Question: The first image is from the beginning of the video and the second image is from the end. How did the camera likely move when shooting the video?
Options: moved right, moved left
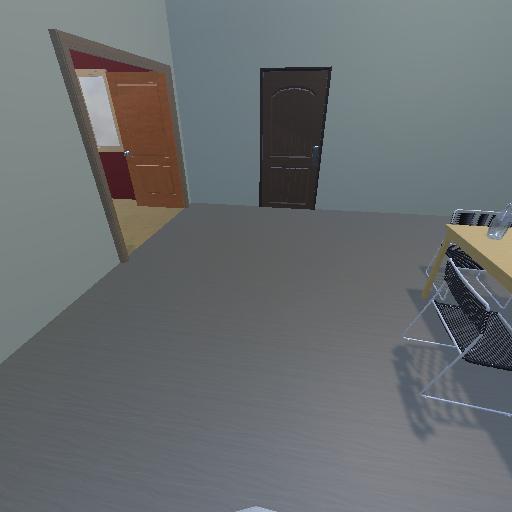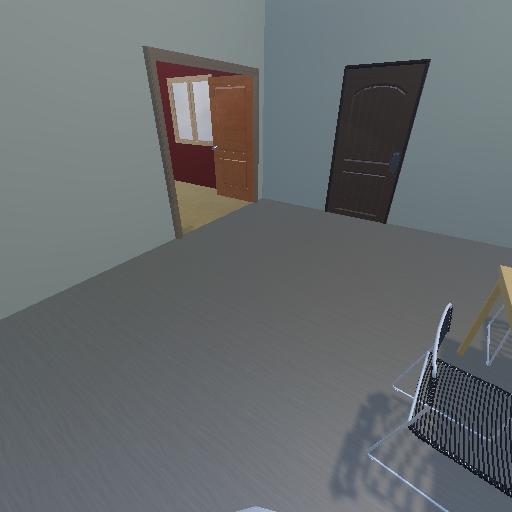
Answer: moved right